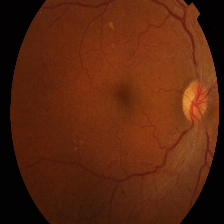
Diabetic retinopathy grade: Proliferative DR